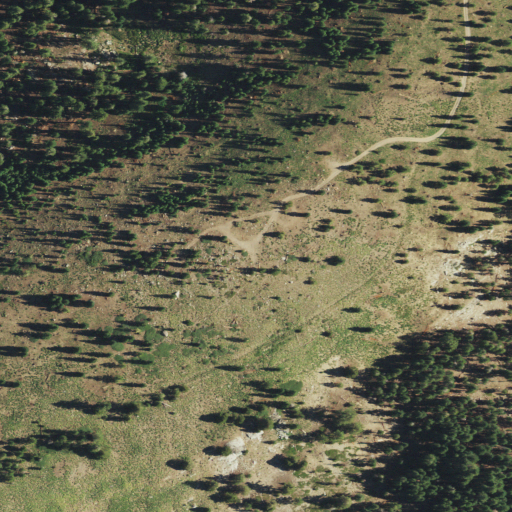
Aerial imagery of mountain in California named Pinecrest Peak containing shrub and evergreen forest